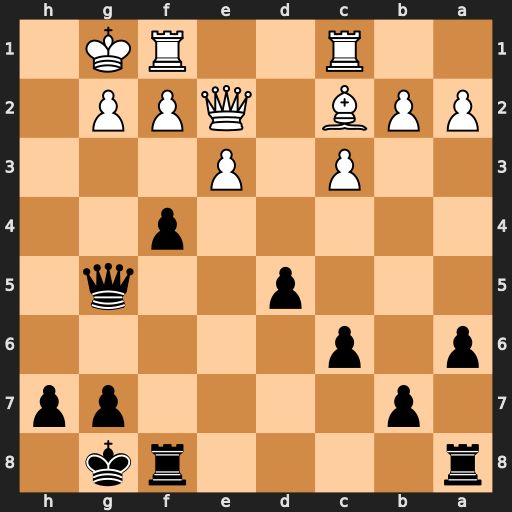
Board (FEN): r4rk1/1p4pp/p1p5/3p2q1/5p2/2P1P3/PPB1QPP1/2R2RK1
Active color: b
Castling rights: -
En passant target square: -
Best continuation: f3 Qxf3 Rxf3